Chest X-ray. View position: AP
Patient age: 16
Patient sex: F
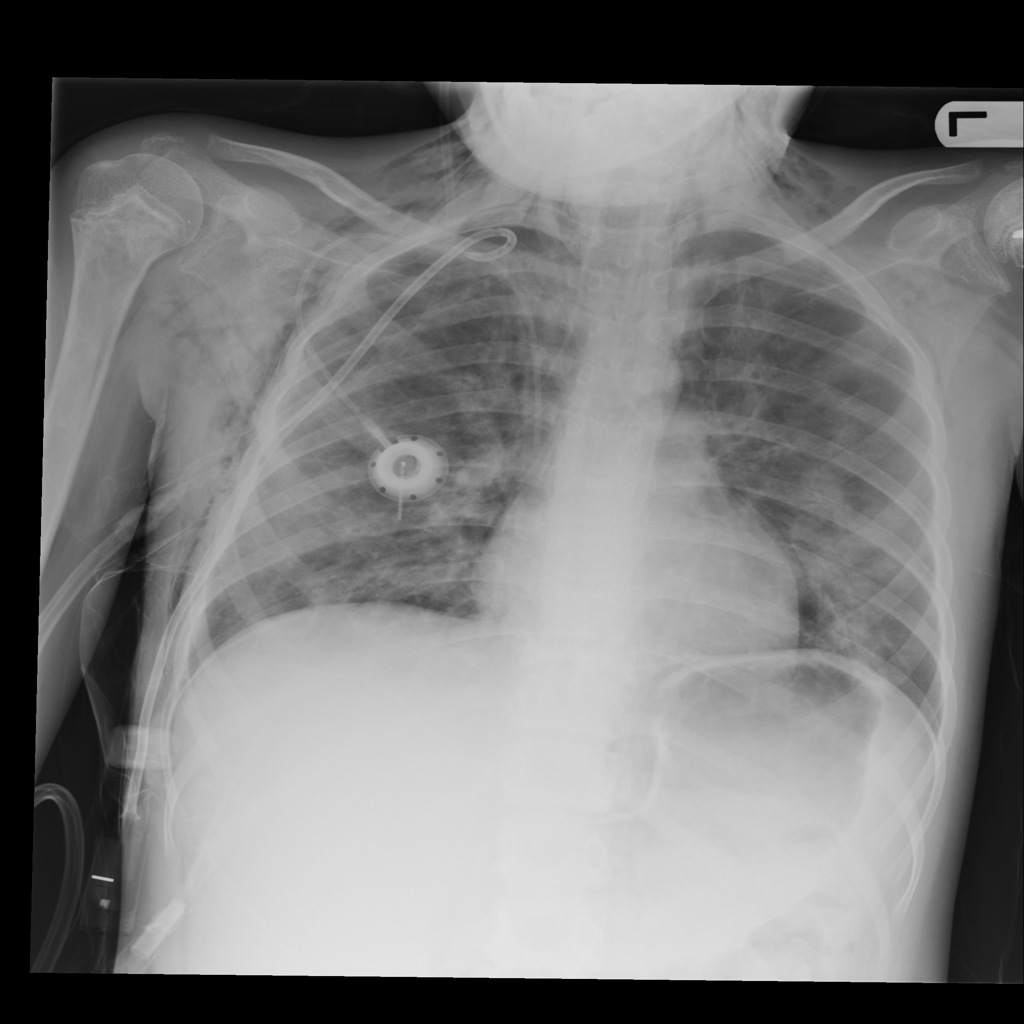
Finding: Pneumothorax